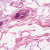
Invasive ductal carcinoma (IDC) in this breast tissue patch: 0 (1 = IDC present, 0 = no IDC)